Question: can you help me to make like this div:

My Code:
'''
body{
display: flex;
justify-content: center;
}
#talkbubble {
width: 160px;
height: 80px;
background: #bc0a14;
position: relative;
-moz-border-radius: 10px;
-webkit-border-radius: 10px;
border-radius: 10px;
}
#talkbubble:before {
content: "";
position: absolute;
right: 100%;
top: 26px;
width: 0;
height: 0;
border-top: 13px solid transparent;
border-right: 26px solid #bc0a14;
border-bottom: 13px solid transparent;
}
#talkbubble:after {
content: "";
position: absolute;
left: 100%;
top: 26px;
width: 0;
height: 0;
border-top: 13px solid transparent;
border-left: 26px solid #bc0a14;
border-bottom: 13px solid transparent;
}
'''
'''
<div id="talkbubble"></div>
'''
I want to create this div with the same style in the image
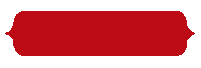
Answer: here is an idea with pseudo element and radial-gradient. I used CSS variable to easily adjust the shape but it's not mandatory
'''
.box {
width: 100px;
height: 50px;
margin:0 var(--w,20px);
display:inline-block;
border-radius: 15px;
background: var(--c,red);
position: relative;
}
.box:before,
.box:after {
content: "";
position: absolute;
top: 0;
bottom: 0;
width: var(--w,20px);
right:calc(100% - 2px);
background:
radial-gradient(107% 100% at top left,transparent 96%,var(--c,red) 100%) top,
radial-gradient(107% 100% at bottom left,transparent 96%,var(--c,red) 100%) bottom;
background-size:100% 50.1%;
background-repeat:no-repeat;
}
.box:after {
left:calc(100% - 2px);
right:auto;
transform:scaleX(-1);
}
'''
'''
<div class="box"></div>
<div class="box" style="--c:blue;--w:30px;"></div>
<div class="box" style="--c:purple;--w:10px;height:60px"></div>
'''